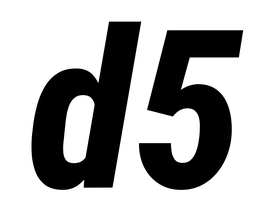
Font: Roboto-Italic_Condensed_ExtraBold_Italic